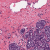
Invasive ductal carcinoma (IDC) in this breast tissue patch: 0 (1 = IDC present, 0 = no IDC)